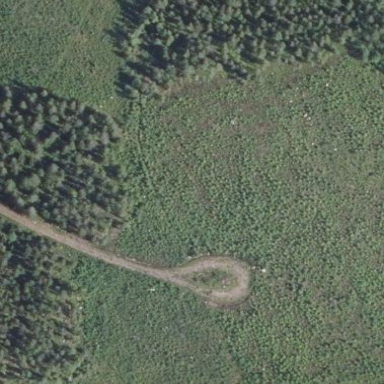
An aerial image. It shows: Clearcut area with scrub vegetation.